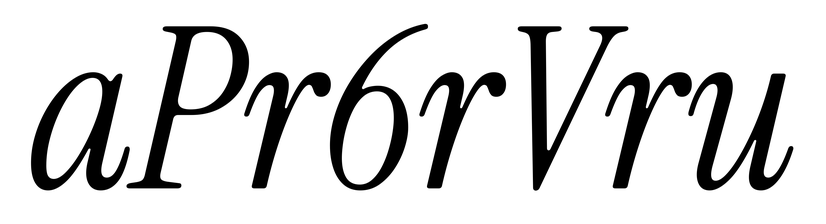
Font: InstrumentSerif-Italic